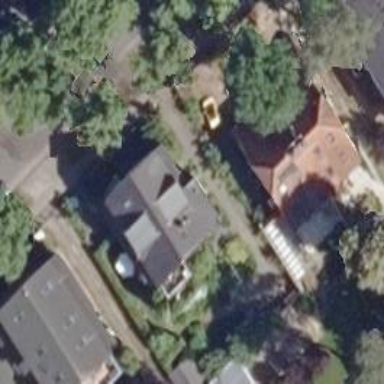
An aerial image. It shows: Detached building with gambrel roof design.